Identify the transformations in the second image compared to the first.
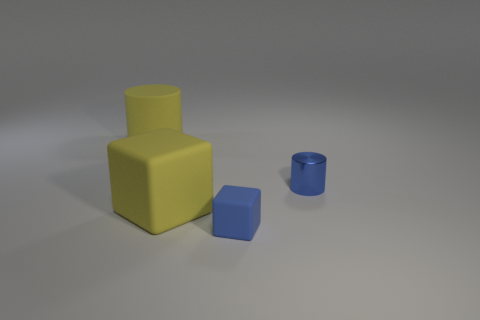
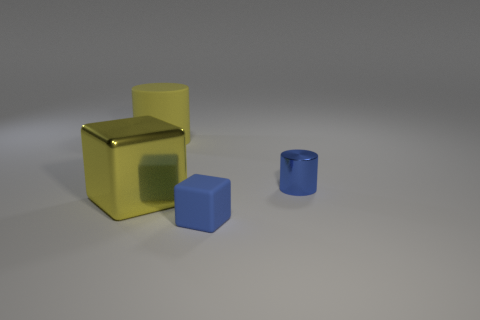
the yellow block became shiny
the yellow rubber block turned metallic
the large yellow rubber block that is right of the yellow rubber cylinder became shiny
the large yellow rubber cube changed to metallic
the big yellow matte cube that is in front of the metallic thing became metallic
the big yellow matte block to the right of the large cylinder changed to metallic